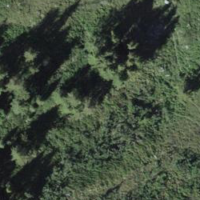
EUNIS habitat code: 41
Species observed at this site:
Hedera helix